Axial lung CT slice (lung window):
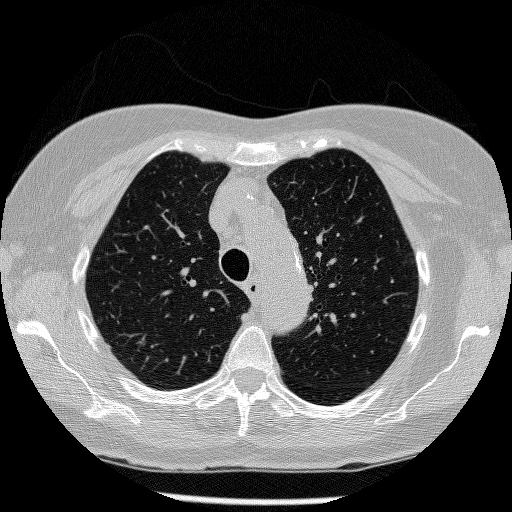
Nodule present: no